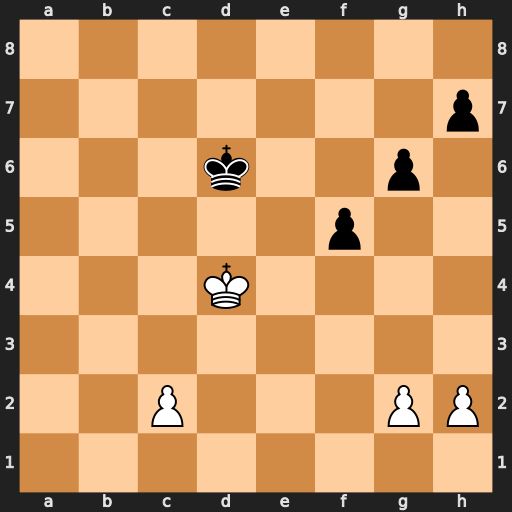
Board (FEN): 8/7p/3k2p1/5p2/3K4/8/2P3PP/8
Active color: w
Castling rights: -
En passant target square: -
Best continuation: h4 h6 c3 Ke6 c4 g5 hxg5 hxg5 c5